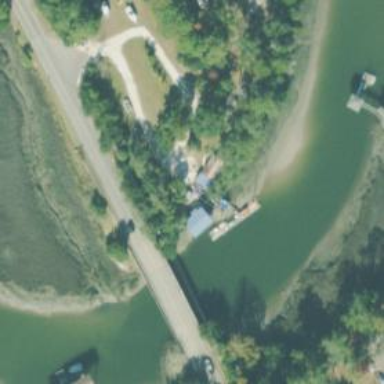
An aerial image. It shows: Man-made pier.